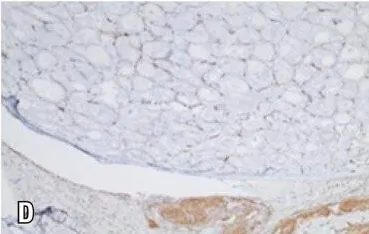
CD31 (marker of endothelial differentiation) immunolabeling image of venous invasion.
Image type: pathology (immunostaining)